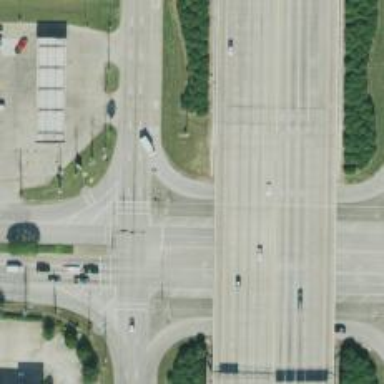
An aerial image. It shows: Frontage road connected to secondary link.